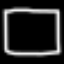
Label: square